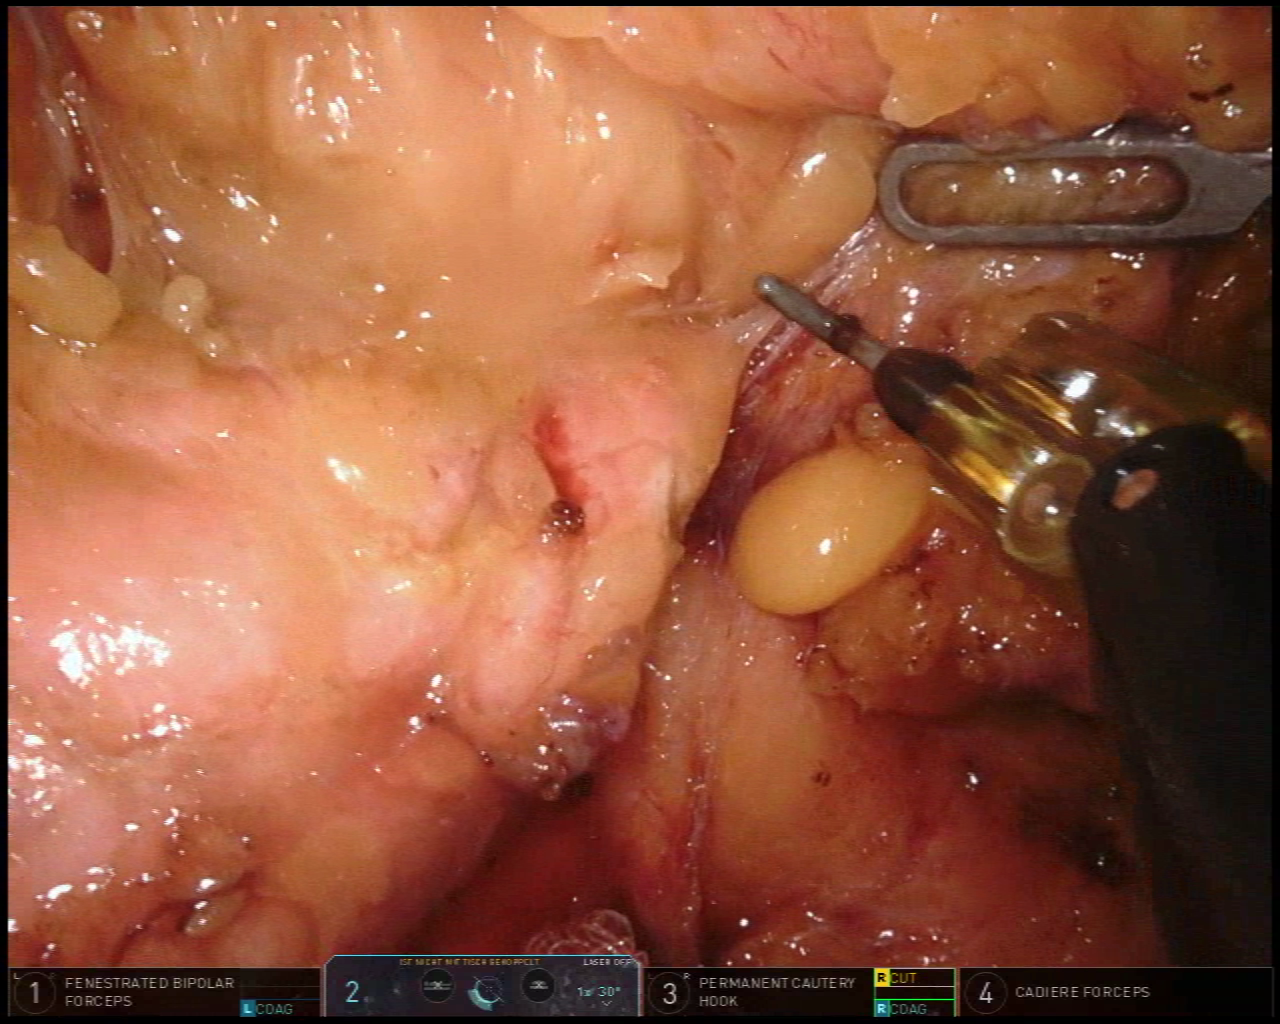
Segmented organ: pancreas
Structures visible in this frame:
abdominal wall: no
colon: no
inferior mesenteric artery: no
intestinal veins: no
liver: no
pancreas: yes
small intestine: no
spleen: no
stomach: no
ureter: no
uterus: no
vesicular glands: no